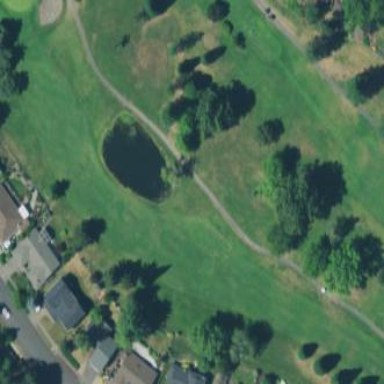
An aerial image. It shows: Golf fairway surrounded by grass.